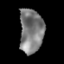
Tissue: lung
Cell type: Epithelial cells
Senescence score: 0.1723
Nuclear area (px): 1026
Mean DAPI intensity: 125.102